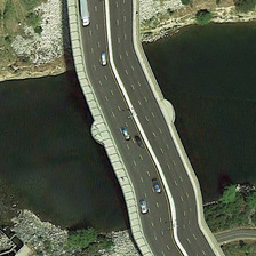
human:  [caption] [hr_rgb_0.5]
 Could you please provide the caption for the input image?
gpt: The bridge connects the two sides of the river.

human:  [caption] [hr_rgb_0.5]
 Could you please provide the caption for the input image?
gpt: The bridge connects the banks of the river.

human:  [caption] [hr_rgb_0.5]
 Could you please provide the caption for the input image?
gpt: one side of the bridge is the city, the other side is a green area .

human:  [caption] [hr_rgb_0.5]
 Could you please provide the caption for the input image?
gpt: Some cars are on the bridge over the river with several green trees on both sides.

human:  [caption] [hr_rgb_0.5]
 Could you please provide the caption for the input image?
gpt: Some cars are on a bridge on the river with several green trees on both sides.